Question: I Do not need a Gap between the 'topbar' and browser. But despite using the following css
code, am getting the gap between them.
'''
body
{
font-size:14px;
font-family:Arial;
}
.topbar
{
background-color:Black;
width:70%;
height:100px;
margin:0 auto;
}
'''
Image of my sample topbar

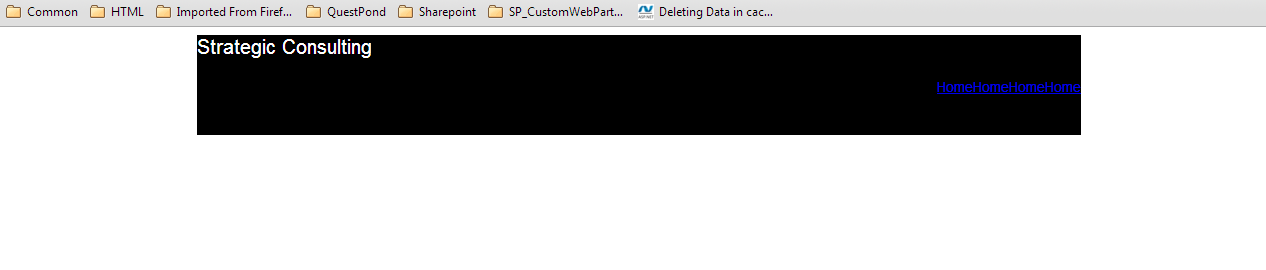
Answer: The body element has margin by default
set
'''
body
{
margin:0;
}
'''
and it should remove the gap.